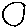
Label: circle